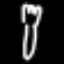
Label: fork